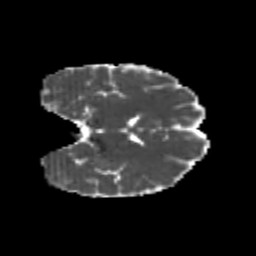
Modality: MD
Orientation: coronal
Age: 23
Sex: female
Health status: healthy
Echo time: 0.074 s